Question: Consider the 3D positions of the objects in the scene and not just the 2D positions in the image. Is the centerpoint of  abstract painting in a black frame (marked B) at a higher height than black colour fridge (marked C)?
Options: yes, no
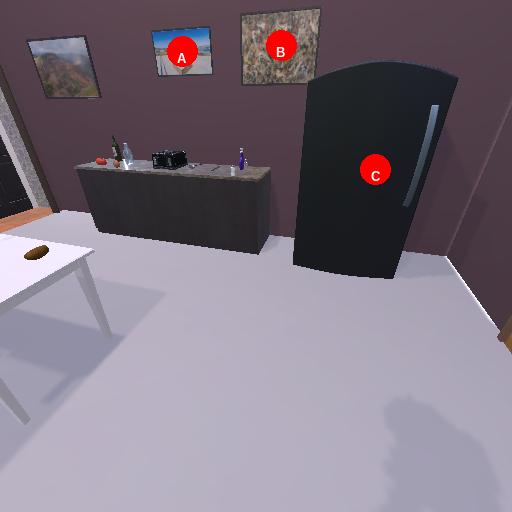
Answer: yes